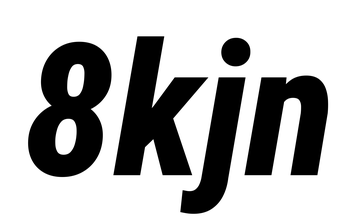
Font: Roboto-Italic_Condensed_ExtraBold_Italic